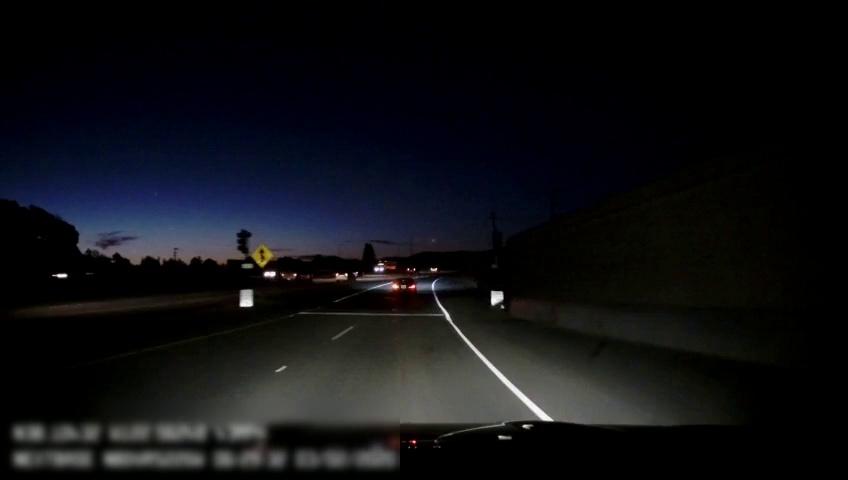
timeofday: Night
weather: Other
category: Drivable Space
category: Vehicles | Car
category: Vehicles | Car
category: Vehicles | Car
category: Vehicles | Car
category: Vehicles | Truck
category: Lanes | Current Lane
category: Lanes | Current Lane
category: Lanes | Alternate Lane
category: Traffic | Signs
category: Traffic | Lights